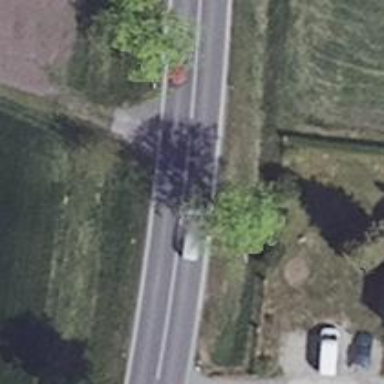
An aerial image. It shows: Deciduous tree with broadleaved leaves.